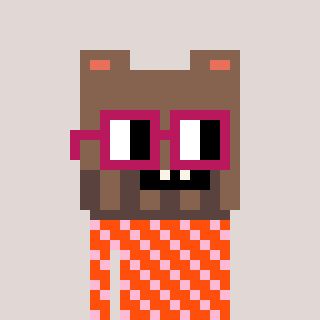
a pixel art character with square dark red glasses, a bear-shaped head and a orange-colored body on a warm background